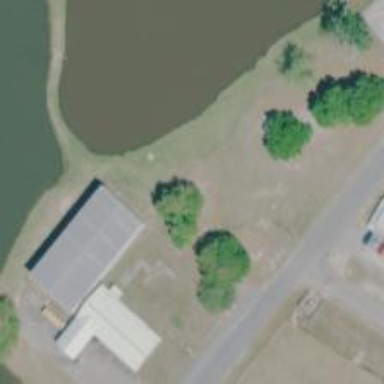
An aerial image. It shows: Disc golf basket.